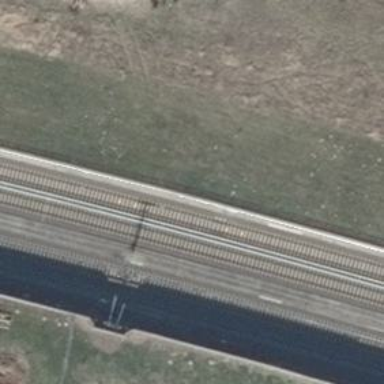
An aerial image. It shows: Railway signal.